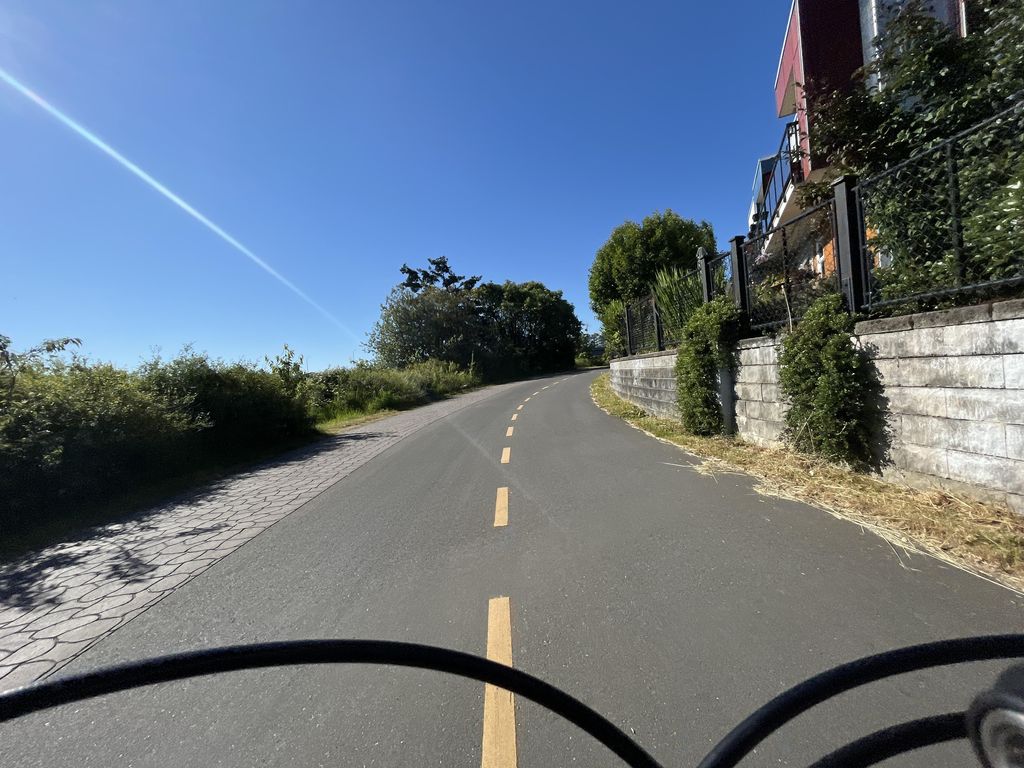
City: victoria